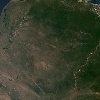
Label: land